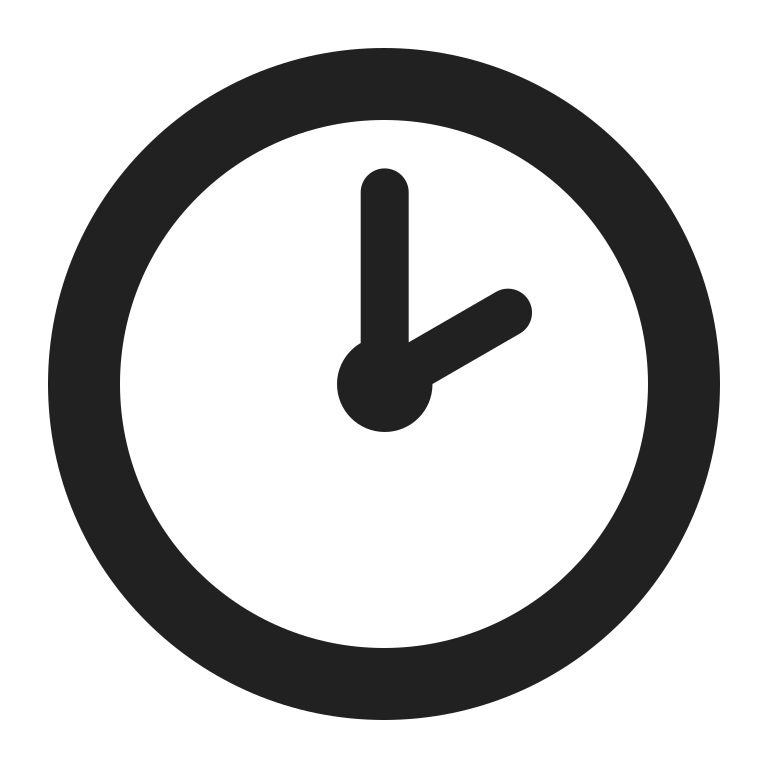
two oclock high contrast